An envelope spectrum derived from a bearing vibration measurement is shown; the reference markers locate BPFO, BPFI, BSF and FTF for this bearing geometry and shaft speed. Based on the visible evidence, which condition applies: normal, inner_race, outer_race, ball?
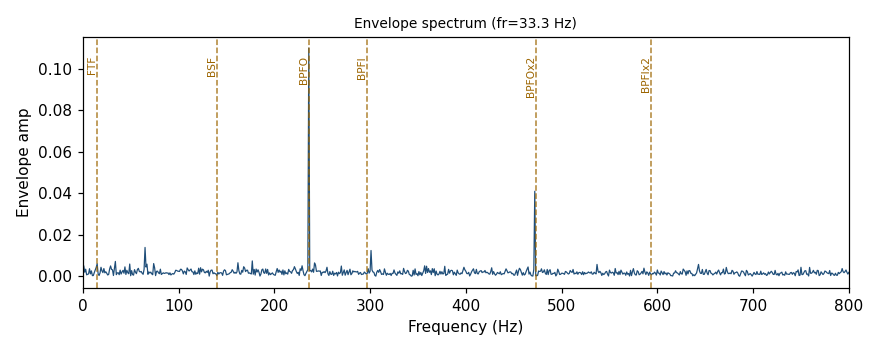
Answer: outer_race